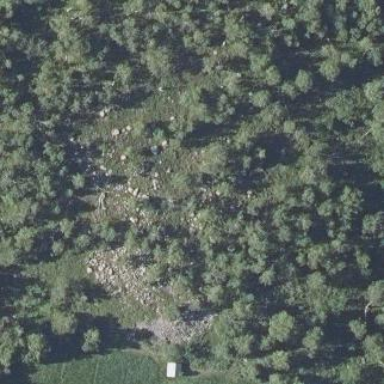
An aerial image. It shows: Landscape of bare rock.